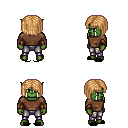
a pixel art fantasy rpg character, male body template, orc, green skin, brown long-sleeve shirt, metal pants, light blonde pageboy hairstyle, cloth bracers, black slippers, four views (front, back, left, right), 2x2 character sprite sheet, small pixel art, hard edges, no anti-aliasing